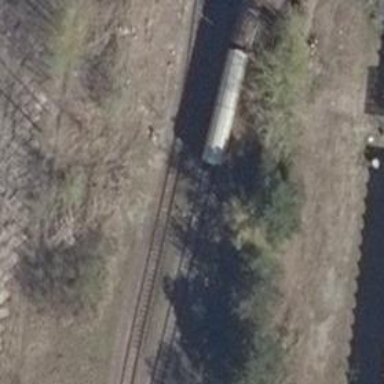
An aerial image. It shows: Railway switch.